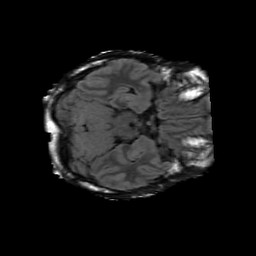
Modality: FLAIR
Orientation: axial
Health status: ill
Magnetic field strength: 3 T